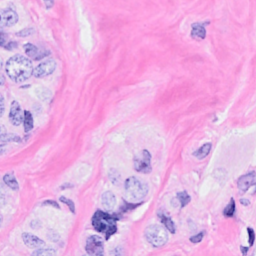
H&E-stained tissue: Breast